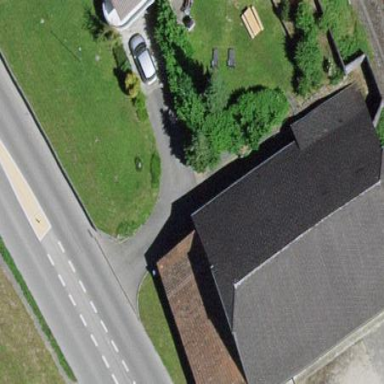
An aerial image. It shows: Rural barn.